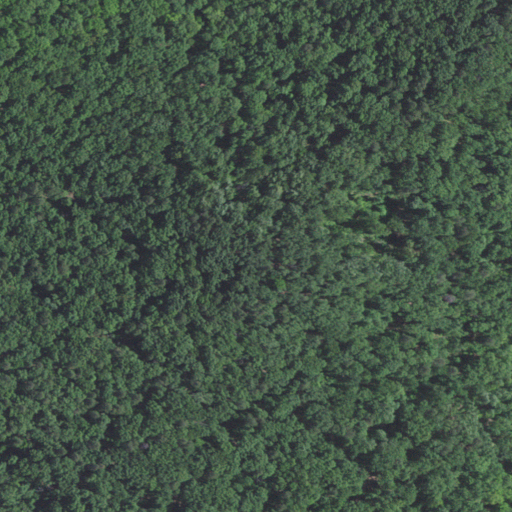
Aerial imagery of mountain in Kentucky named Allens Knob containing only deciduous forest